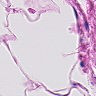
Metastatic tissue present: no